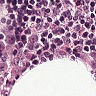
Metastatic tissue present: yes